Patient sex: F
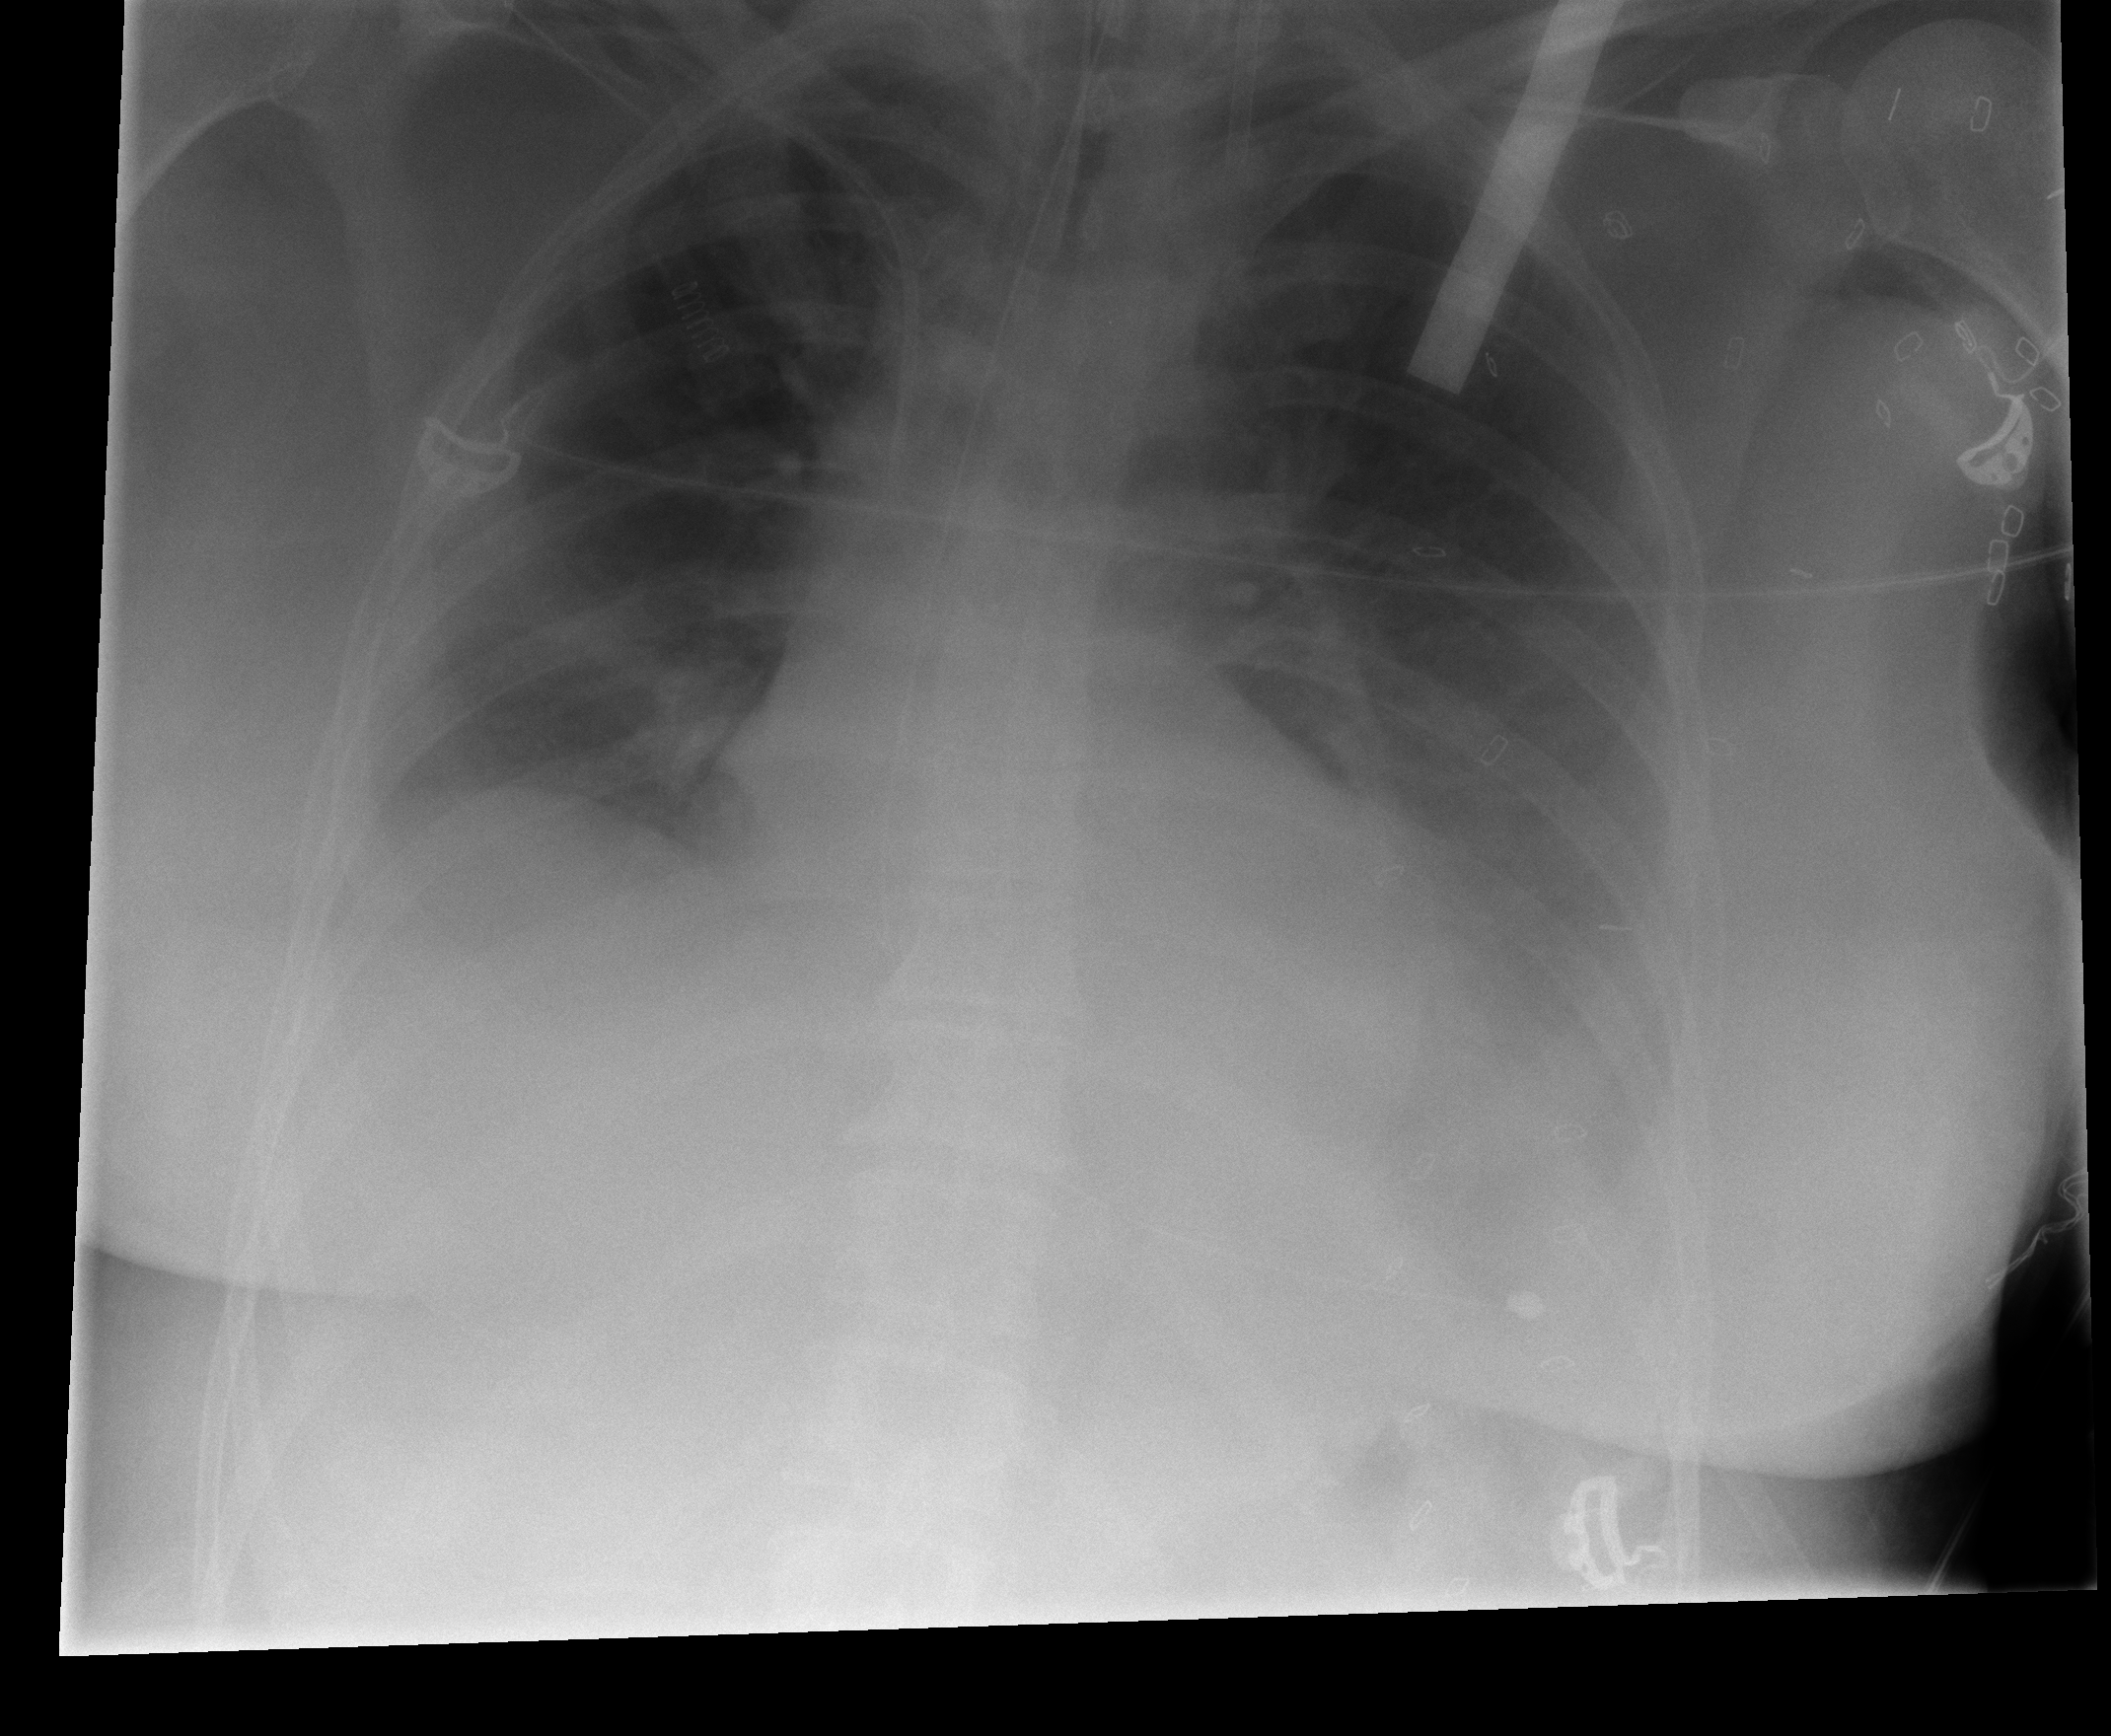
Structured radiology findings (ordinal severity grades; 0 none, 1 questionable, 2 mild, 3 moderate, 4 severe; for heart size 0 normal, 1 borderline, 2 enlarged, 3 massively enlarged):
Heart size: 0
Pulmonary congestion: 2
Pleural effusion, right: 0
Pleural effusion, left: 3
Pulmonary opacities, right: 0
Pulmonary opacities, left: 0
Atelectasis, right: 2
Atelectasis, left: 2